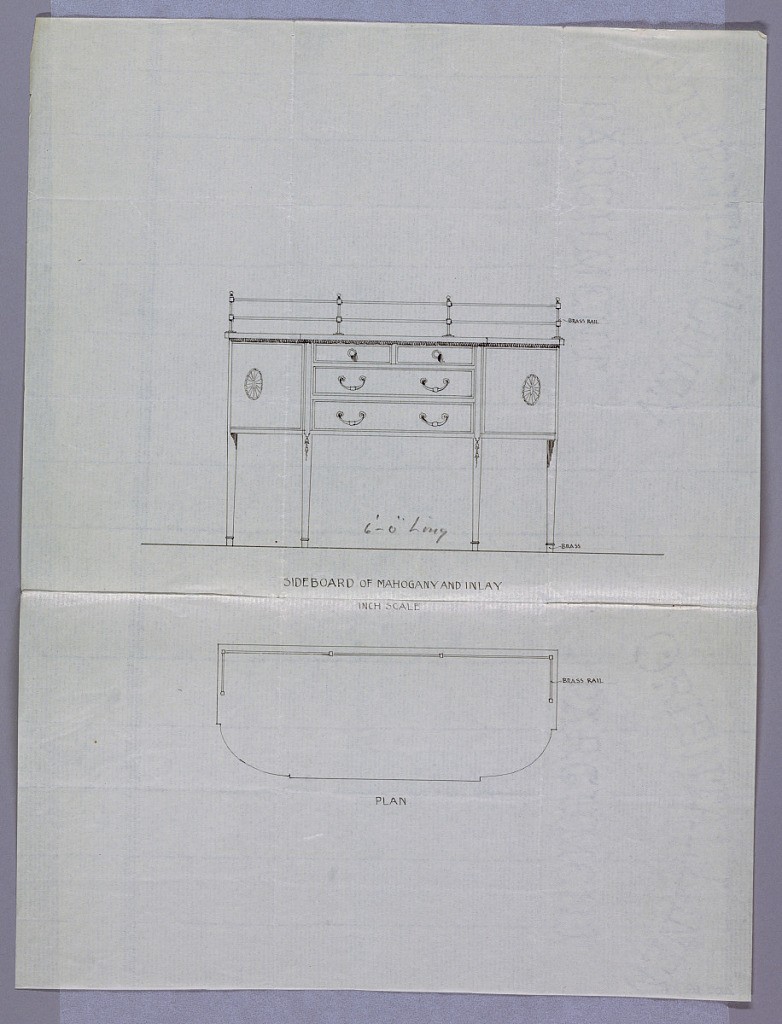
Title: Design for Sideboard in Plan and Elevation
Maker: A.N. Davenport Co.
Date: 1900–05
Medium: Pen and black ink on thin cream paper
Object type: Drawing
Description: Elevation view: oblong sideboard with 6 straight tapering legs [4 shown] with foot rings; tri-partite front has 4 drawers arranged in 3 rows, flanked by 2 doors with patera medallions at centers; molded top had brass rail at back.
Plan: shows molded oblong top with rounded corners and brass rail across back and wrapped slightly around sides.